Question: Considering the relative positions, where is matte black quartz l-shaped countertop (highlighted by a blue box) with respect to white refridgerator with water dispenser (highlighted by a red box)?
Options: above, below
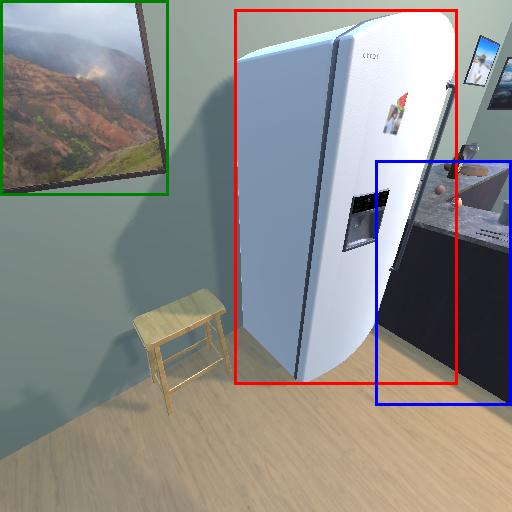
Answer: above